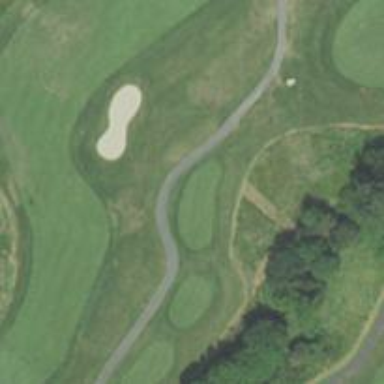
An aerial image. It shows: Service road designated as golf cart path.